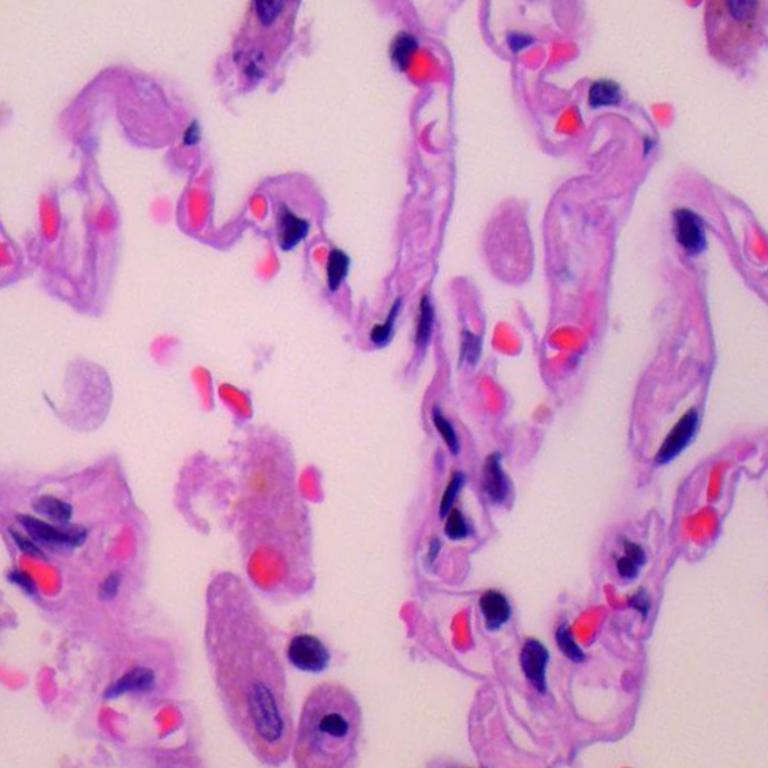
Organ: lung
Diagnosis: benign